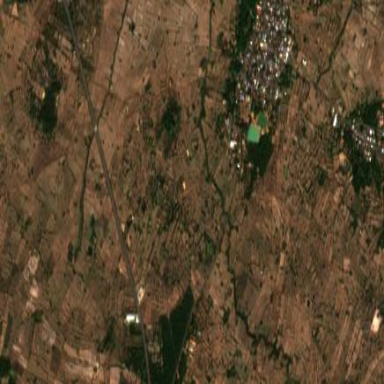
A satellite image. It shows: Farmland with rice crops growing. The produce is rice.